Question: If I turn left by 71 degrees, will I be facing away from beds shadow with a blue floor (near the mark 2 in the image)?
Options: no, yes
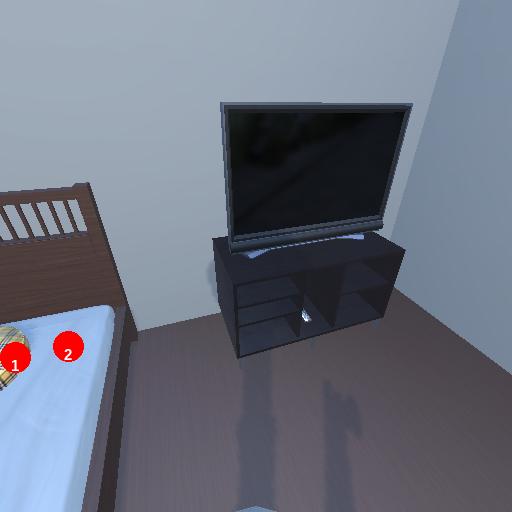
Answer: no